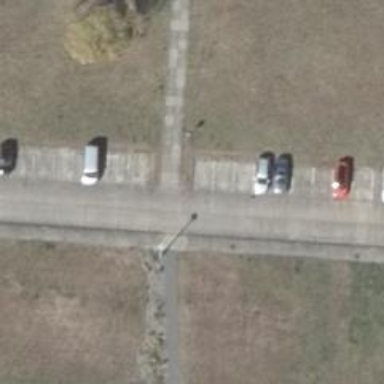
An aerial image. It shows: Paved path.